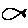
Label: fish